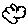
Label: cloud